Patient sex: M
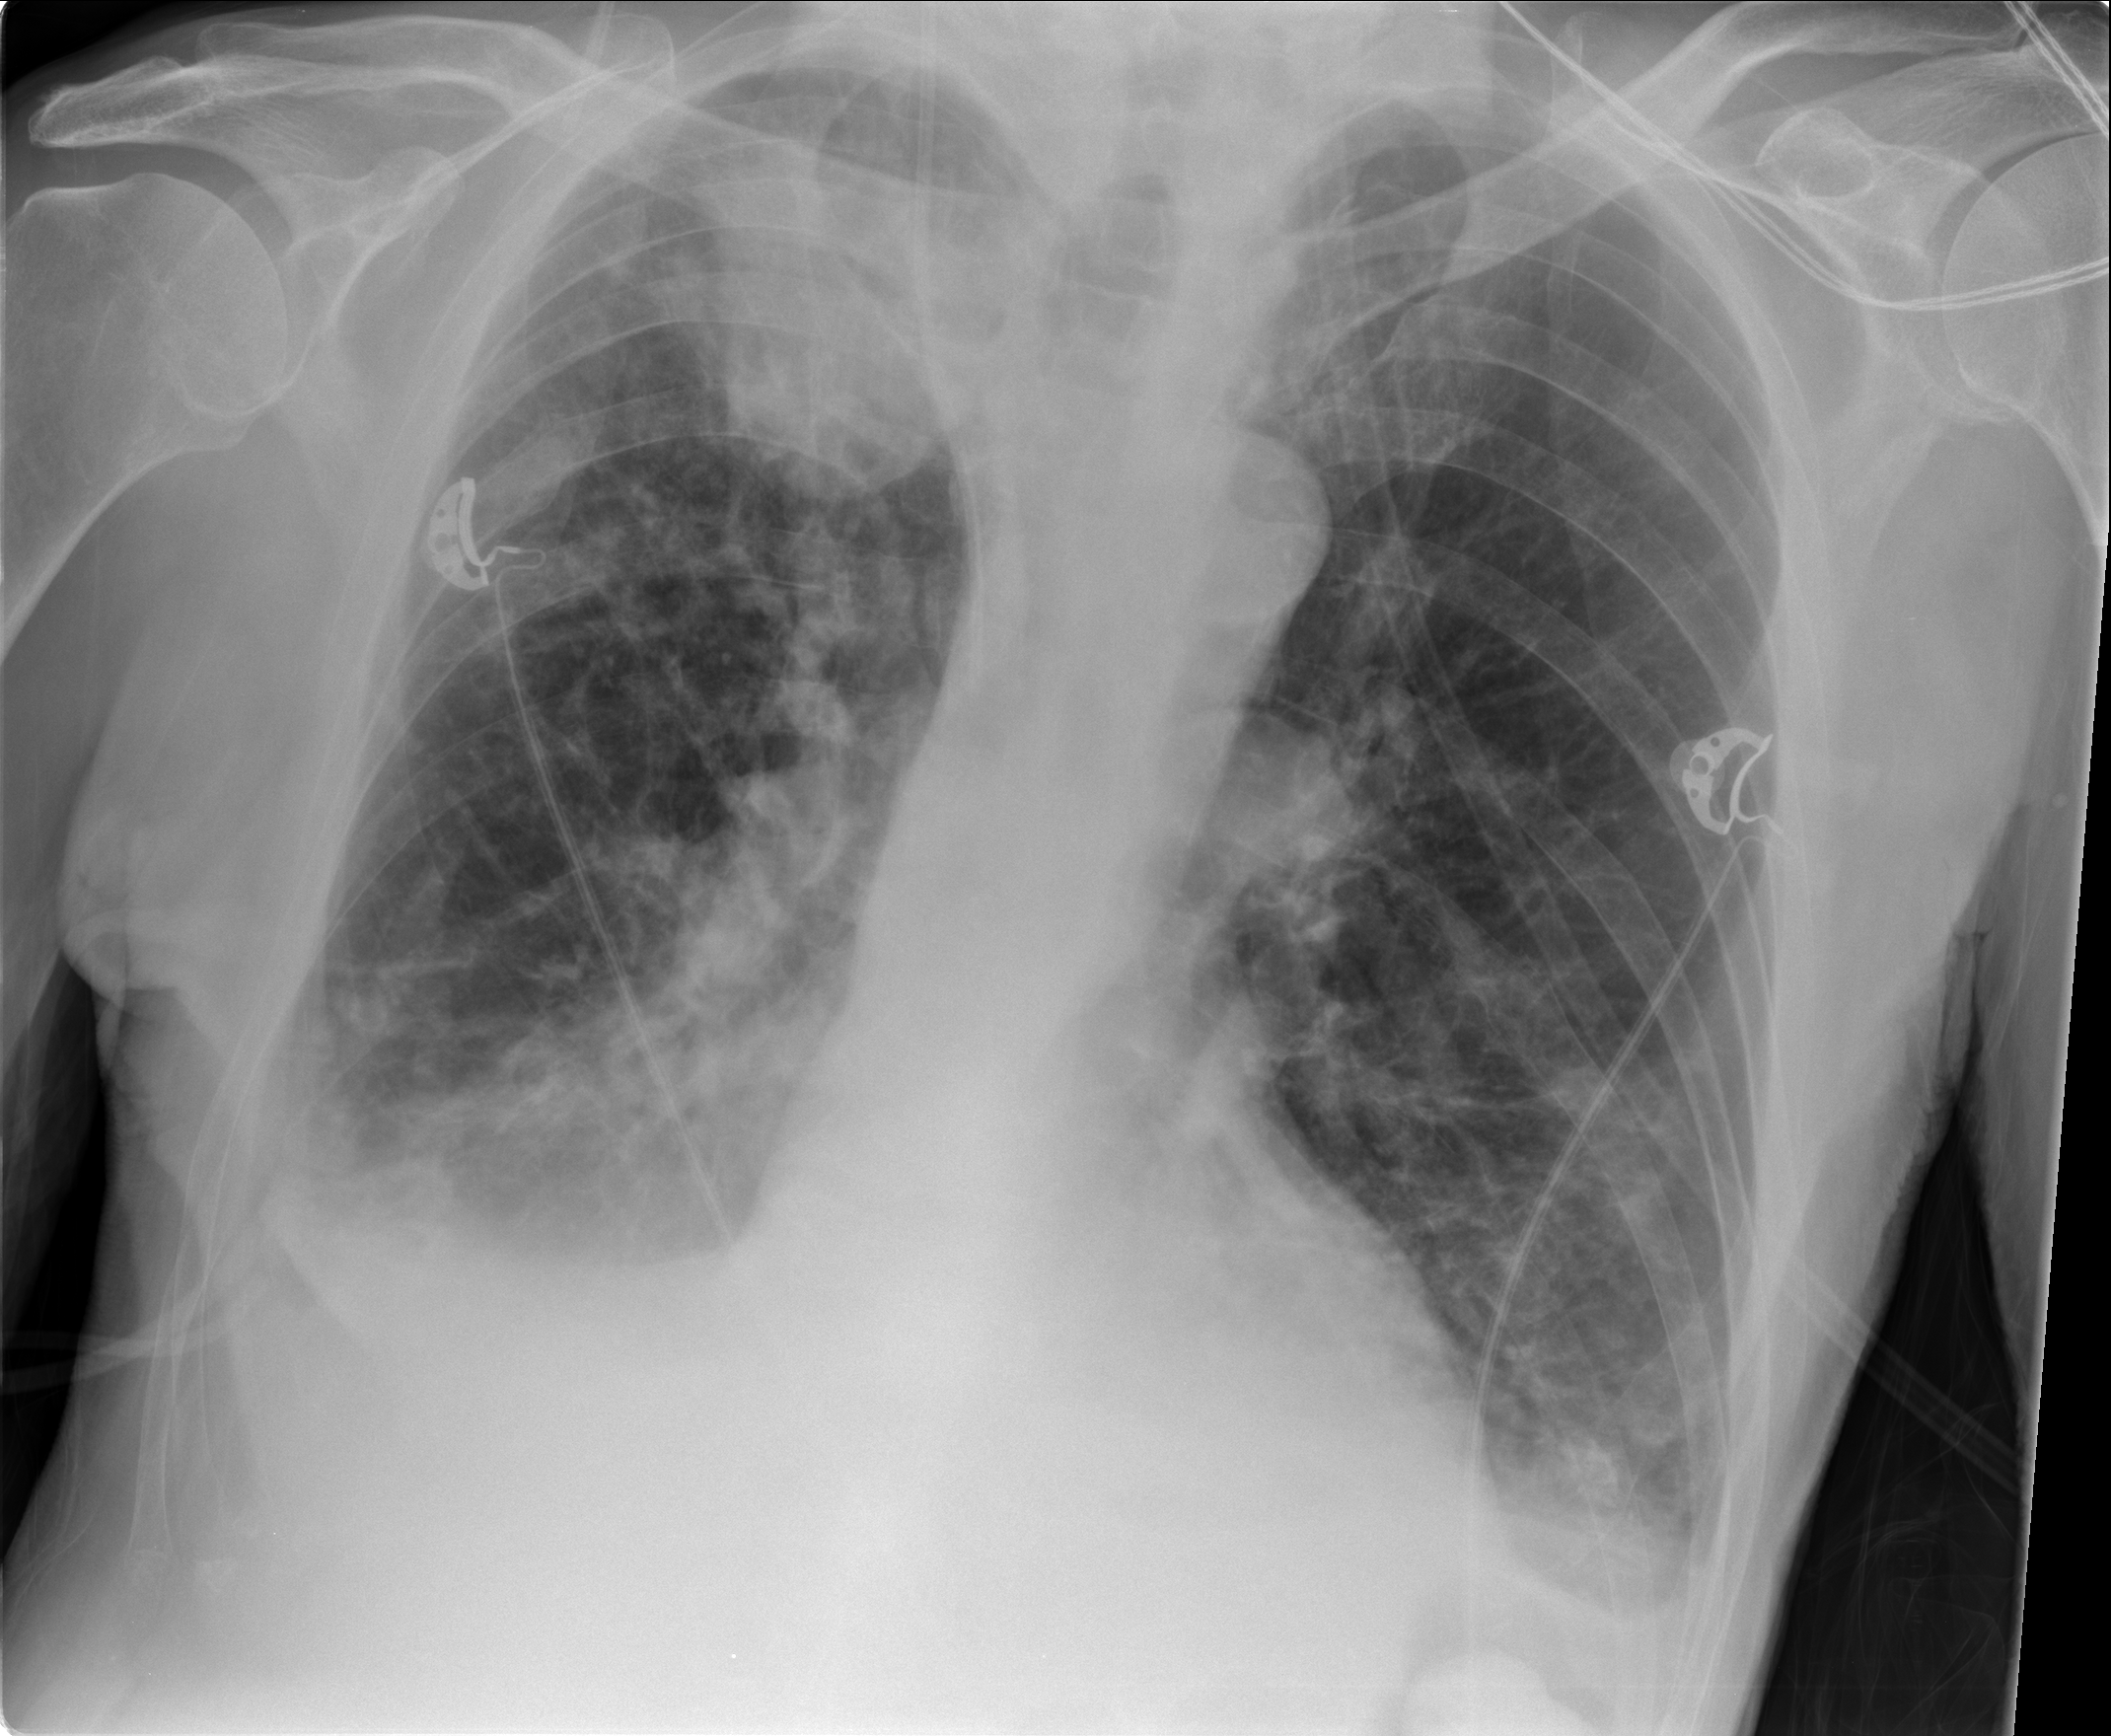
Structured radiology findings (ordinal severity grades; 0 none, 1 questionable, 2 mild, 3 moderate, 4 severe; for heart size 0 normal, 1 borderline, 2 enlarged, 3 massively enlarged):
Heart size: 0
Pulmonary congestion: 1
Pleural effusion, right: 2
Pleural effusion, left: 2
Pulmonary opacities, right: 0
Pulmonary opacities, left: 0
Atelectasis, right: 2
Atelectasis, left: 2